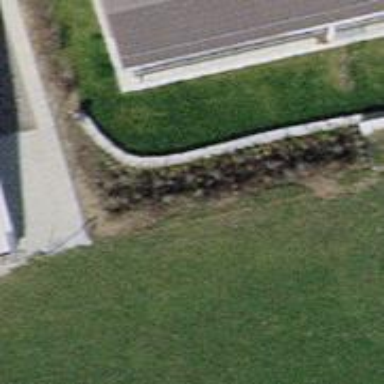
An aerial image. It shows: Retaining wall.